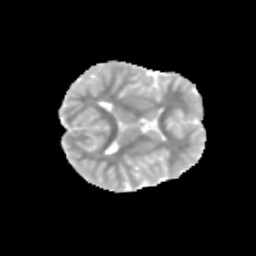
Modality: MD
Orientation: axial
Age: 12
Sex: male
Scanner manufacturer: siemens
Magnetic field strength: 3 T
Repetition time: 3.8 s
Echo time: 0.07 s